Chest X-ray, AP view. Patient: 27 years old, sex F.
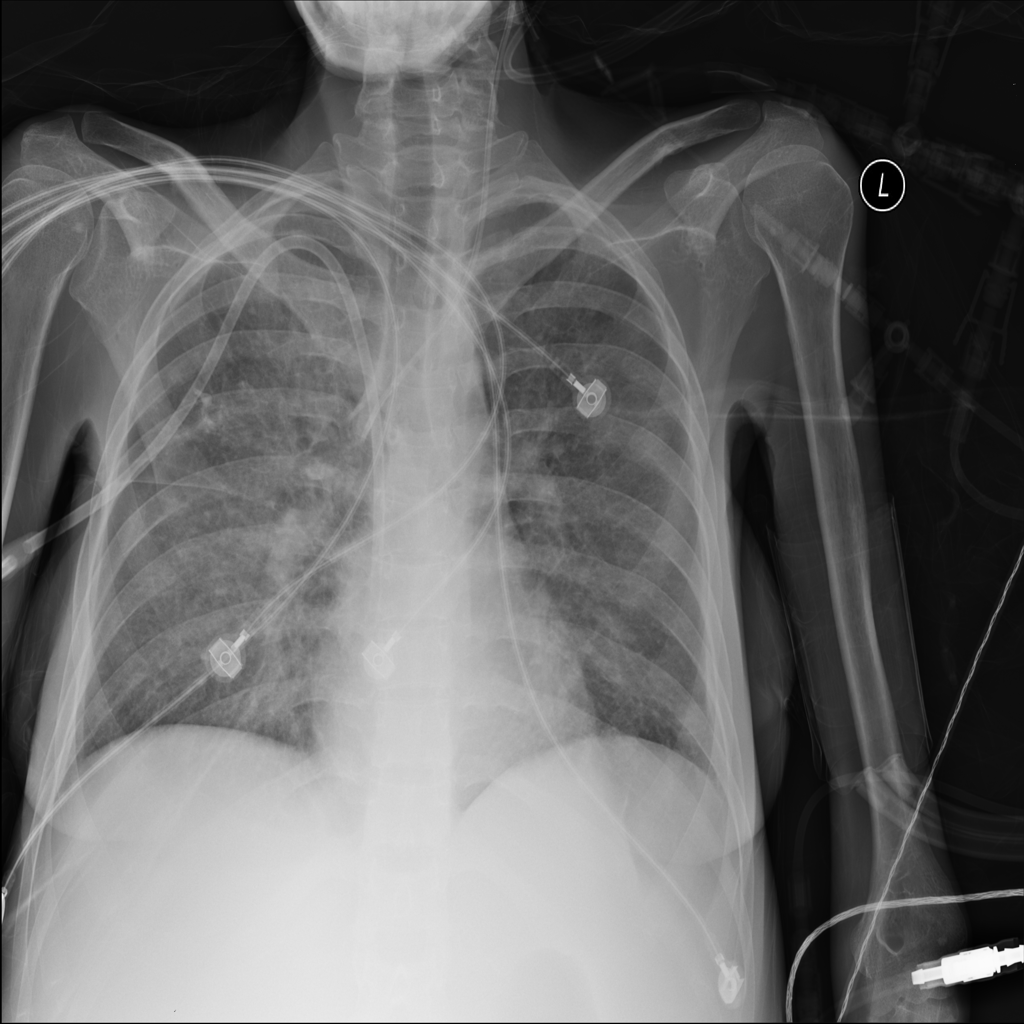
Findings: No Finding